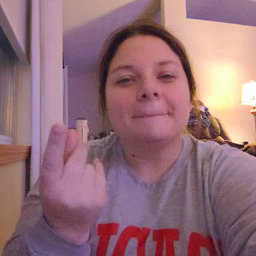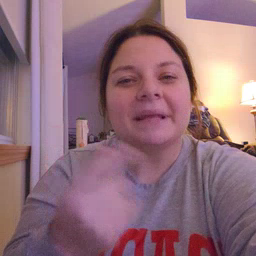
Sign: puppy